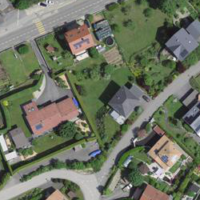
EUNIS habitat code: 54
Species observed at this site:
Stachys recta